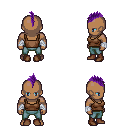
a pixel art fantasy rpg character, male body template, human, dark skin, brown pirate shirt, teal pants, purple mohawk hairstyle, white cloth bandages, brown shoes, four views (front, back, left, right), 2x2 character sprite sheet, small pixel art, hard edges, no anti-aliasing